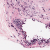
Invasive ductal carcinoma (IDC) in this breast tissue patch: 0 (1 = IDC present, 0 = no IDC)